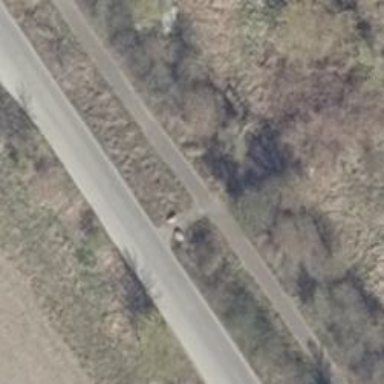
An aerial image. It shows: Asphalt footway.